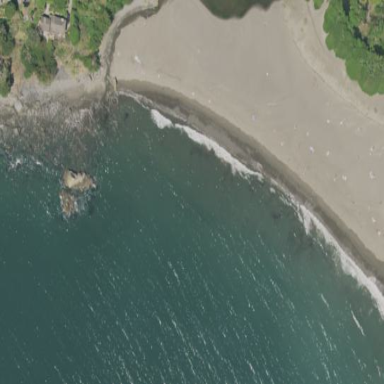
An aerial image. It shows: Scenic beach with natural beauty.